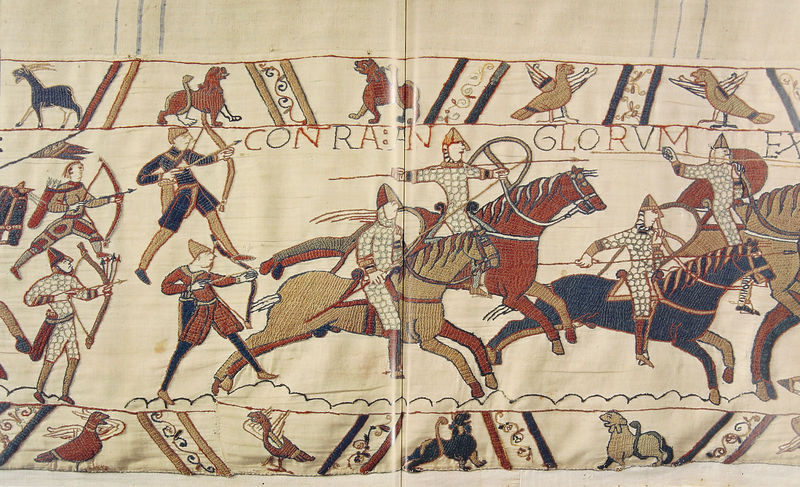
Titel: Teppich von Bayeux
Institution: Bayeux, Städtisches Museum
Schlagwörter: blau, flügel, kampf, kämpfer, vogel, menschen, ocker, bunt, männer, rot, tiere, tuch, beige, teppich, vögel, stickerei, stoff, pferd, pferde, reiter, ranken, reiten, ritt, zügel, schrift, bogen, fahne, krieg, schlacht, soldaten, wandteppich, ornamente, schild, waffen, buchstaben, helm, ritter, rüstung, helme, löwen, mittelalter, krieger, fabelwesen, löwe, speer, hörner, gewebe, textil, bock, köcher, pfeil, ziege, garn, tatzen, pfeile, fot, latein, stick, röt, schiessen, kunstwerk, turin, contra, greife, bogenschützen, schift, schlachtszene, glorum, reiter und pferd, löxe, fußtruppen